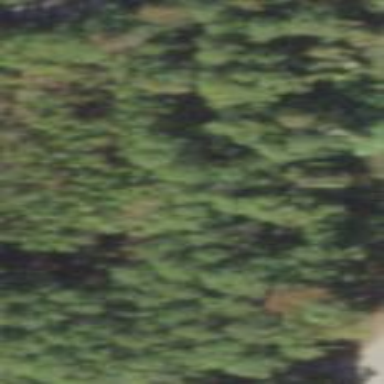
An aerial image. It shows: Mixed woodland area with various types of leaves.